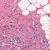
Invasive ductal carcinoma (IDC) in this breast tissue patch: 1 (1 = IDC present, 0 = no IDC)